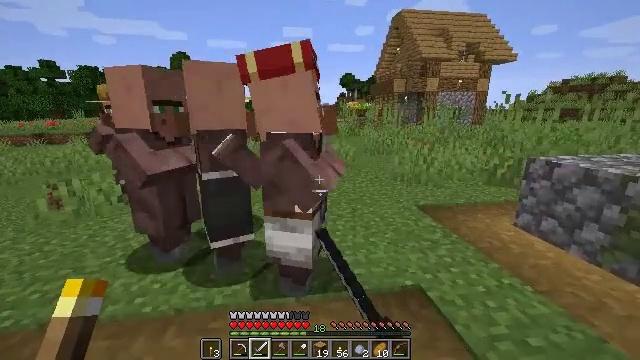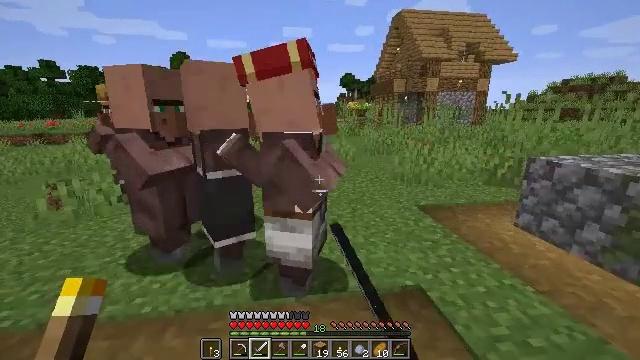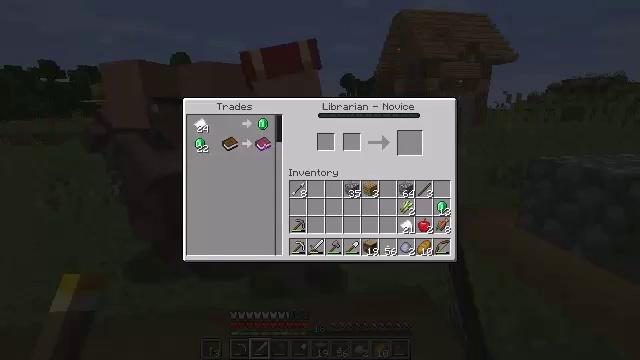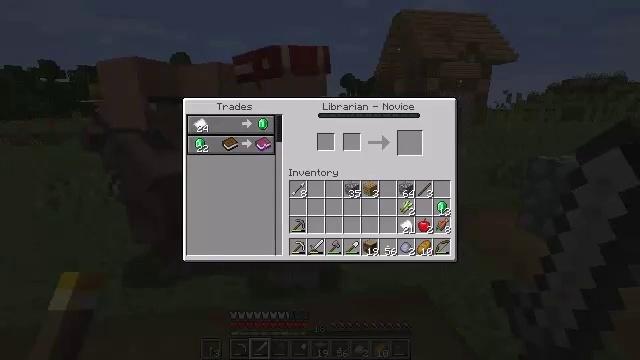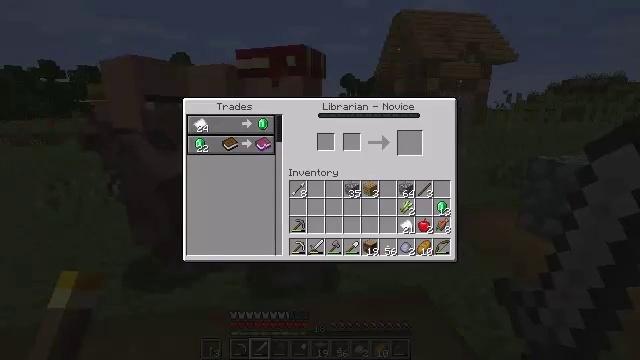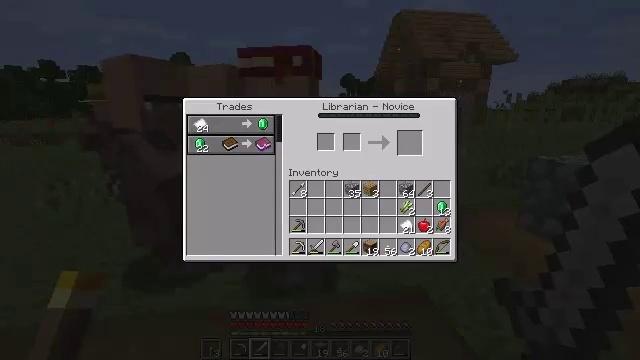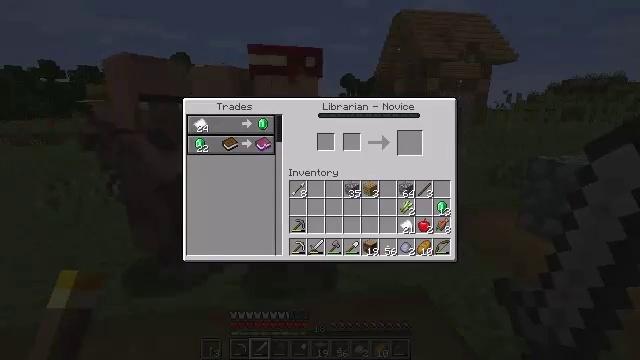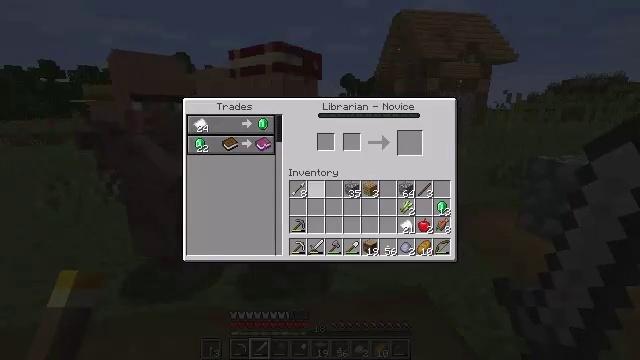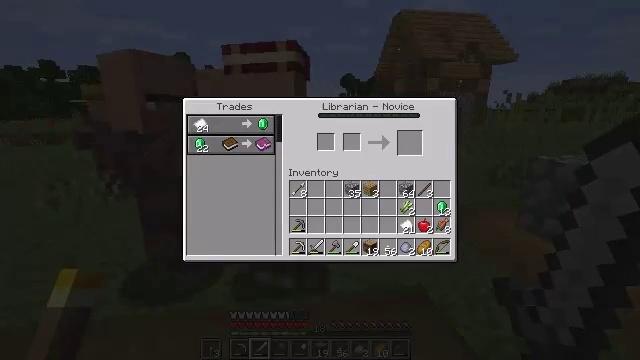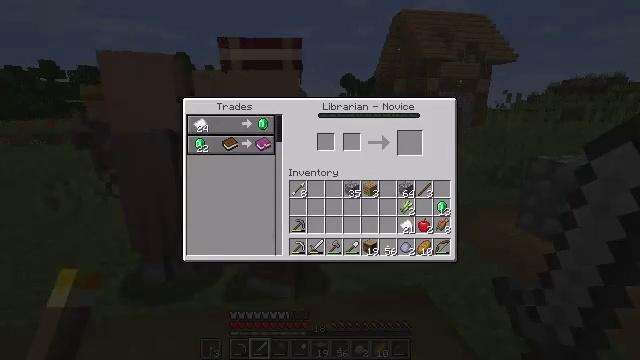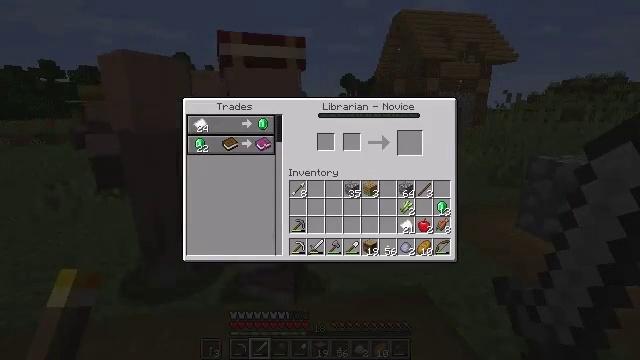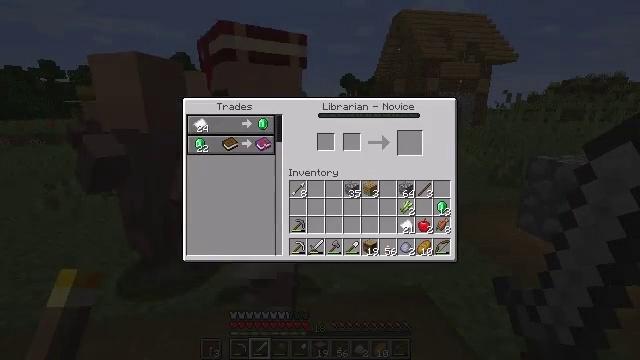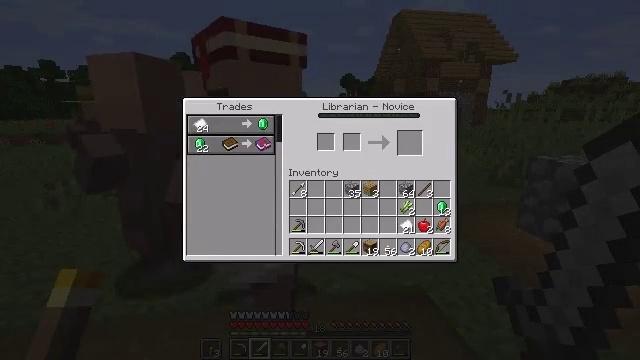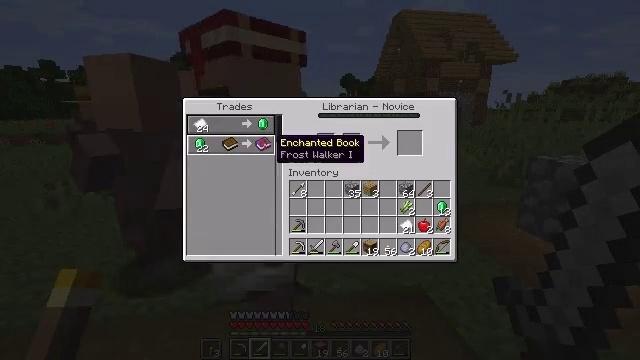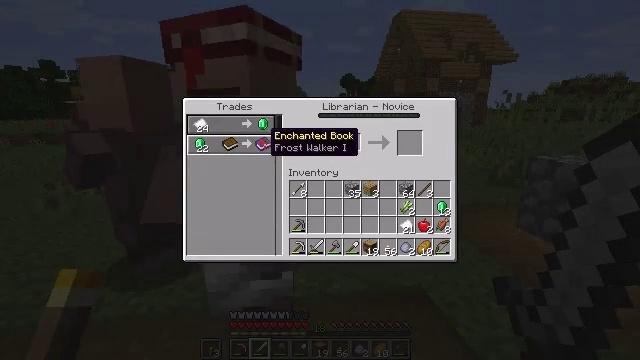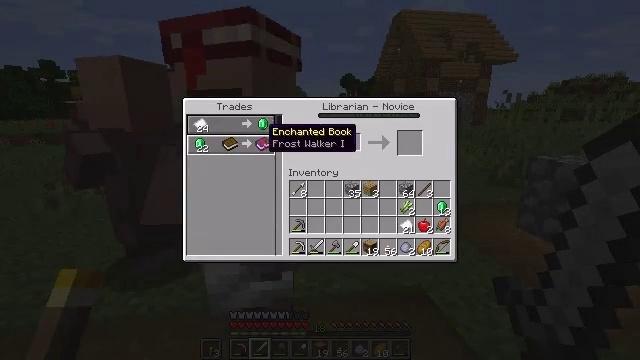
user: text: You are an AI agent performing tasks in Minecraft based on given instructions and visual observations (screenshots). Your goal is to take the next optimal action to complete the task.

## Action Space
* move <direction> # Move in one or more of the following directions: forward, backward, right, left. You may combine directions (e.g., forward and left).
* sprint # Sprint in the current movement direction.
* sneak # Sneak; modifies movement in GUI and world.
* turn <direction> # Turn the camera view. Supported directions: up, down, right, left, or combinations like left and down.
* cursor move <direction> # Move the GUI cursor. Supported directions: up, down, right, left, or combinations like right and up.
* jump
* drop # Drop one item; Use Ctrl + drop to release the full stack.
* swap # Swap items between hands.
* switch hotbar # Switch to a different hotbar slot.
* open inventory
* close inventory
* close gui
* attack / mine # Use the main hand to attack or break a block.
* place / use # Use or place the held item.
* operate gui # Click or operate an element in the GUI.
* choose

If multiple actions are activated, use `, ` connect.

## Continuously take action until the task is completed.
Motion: motion action
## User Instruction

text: Harvest sugar cane from the plant.
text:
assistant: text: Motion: no_op
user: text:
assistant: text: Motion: open gui
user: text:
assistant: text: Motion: no_op
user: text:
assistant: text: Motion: no_op
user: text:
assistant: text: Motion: no_op
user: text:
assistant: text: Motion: no_op
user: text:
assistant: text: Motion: no_op
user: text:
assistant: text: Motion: no_op
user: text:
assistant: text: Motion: no_op
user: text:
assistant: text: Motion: no_op
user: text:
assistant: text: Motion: no_op
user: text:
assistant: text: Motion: cursor move left and up
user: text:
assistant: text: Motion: cursor move left and up
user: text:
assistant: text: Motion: cursor move up
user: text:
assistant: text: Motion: no_op
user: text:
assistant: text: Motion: no_op
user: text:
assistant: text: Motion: no_op
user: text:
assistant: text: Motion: no_op
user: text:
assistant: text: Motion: no_op
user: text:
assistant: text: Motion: no_op
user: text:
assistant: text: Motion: no_op
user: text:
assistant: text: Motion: no_op
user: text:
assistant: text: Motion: no_op
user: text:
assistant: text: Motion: no_op
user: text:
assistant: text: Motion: no_op
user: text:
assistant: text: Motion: no_op
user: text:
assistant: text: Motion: no_op
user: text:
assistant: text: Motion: no_op
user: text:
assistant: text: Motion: no_op
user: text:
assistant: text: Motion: no_op